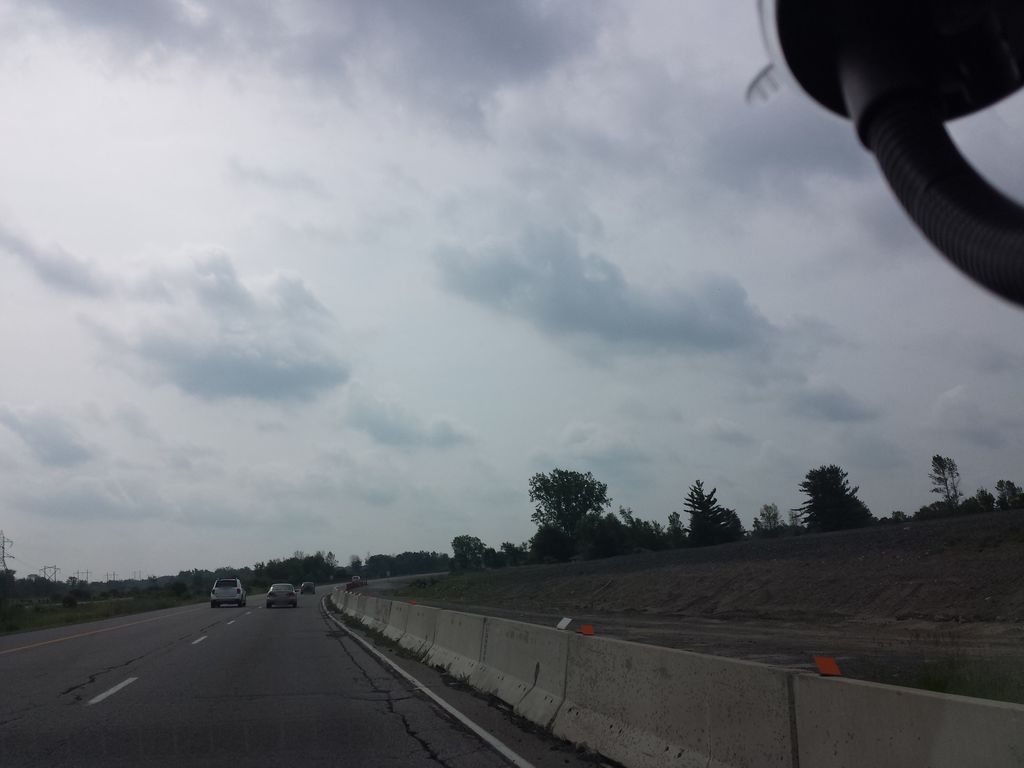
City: ottawa-gatineau